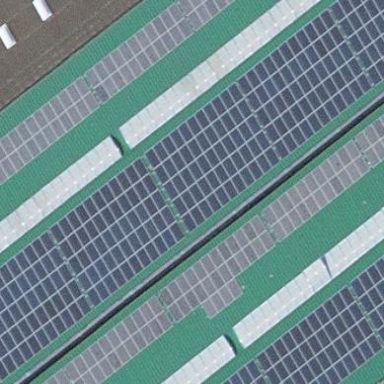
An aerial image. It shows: Solar power generator with solar photovoltaic panel.